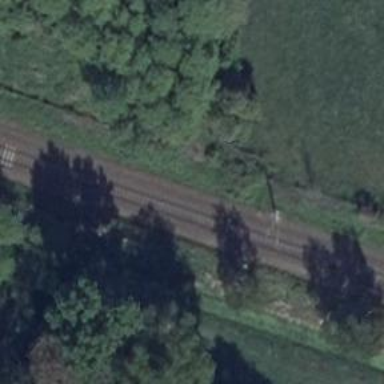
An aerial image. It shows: Railway signal.